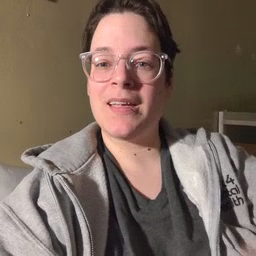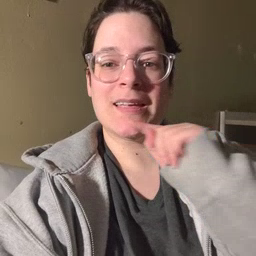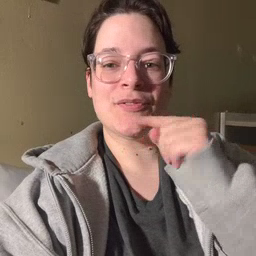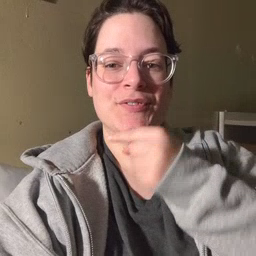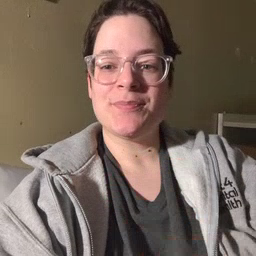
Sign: carrot